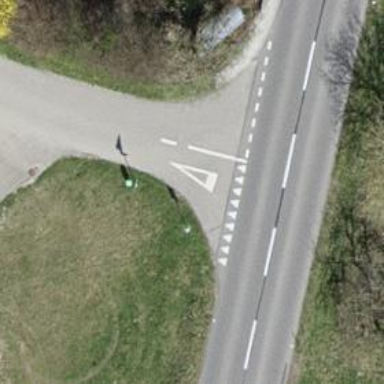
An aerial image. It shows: Road with "give way" sign.